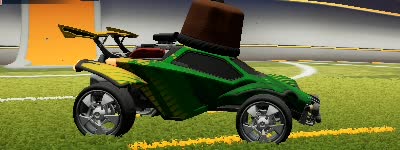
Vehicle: octane